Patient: sex M, age 46
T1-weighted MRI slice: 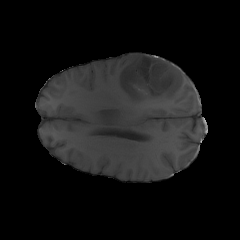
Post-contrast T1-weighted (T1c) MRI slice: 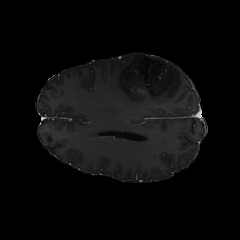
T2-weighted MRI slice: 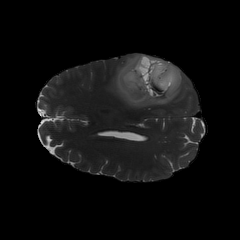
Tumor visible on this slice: yes
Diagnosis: Astrocytoma, IDH-mutant
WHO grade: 3